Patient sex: F
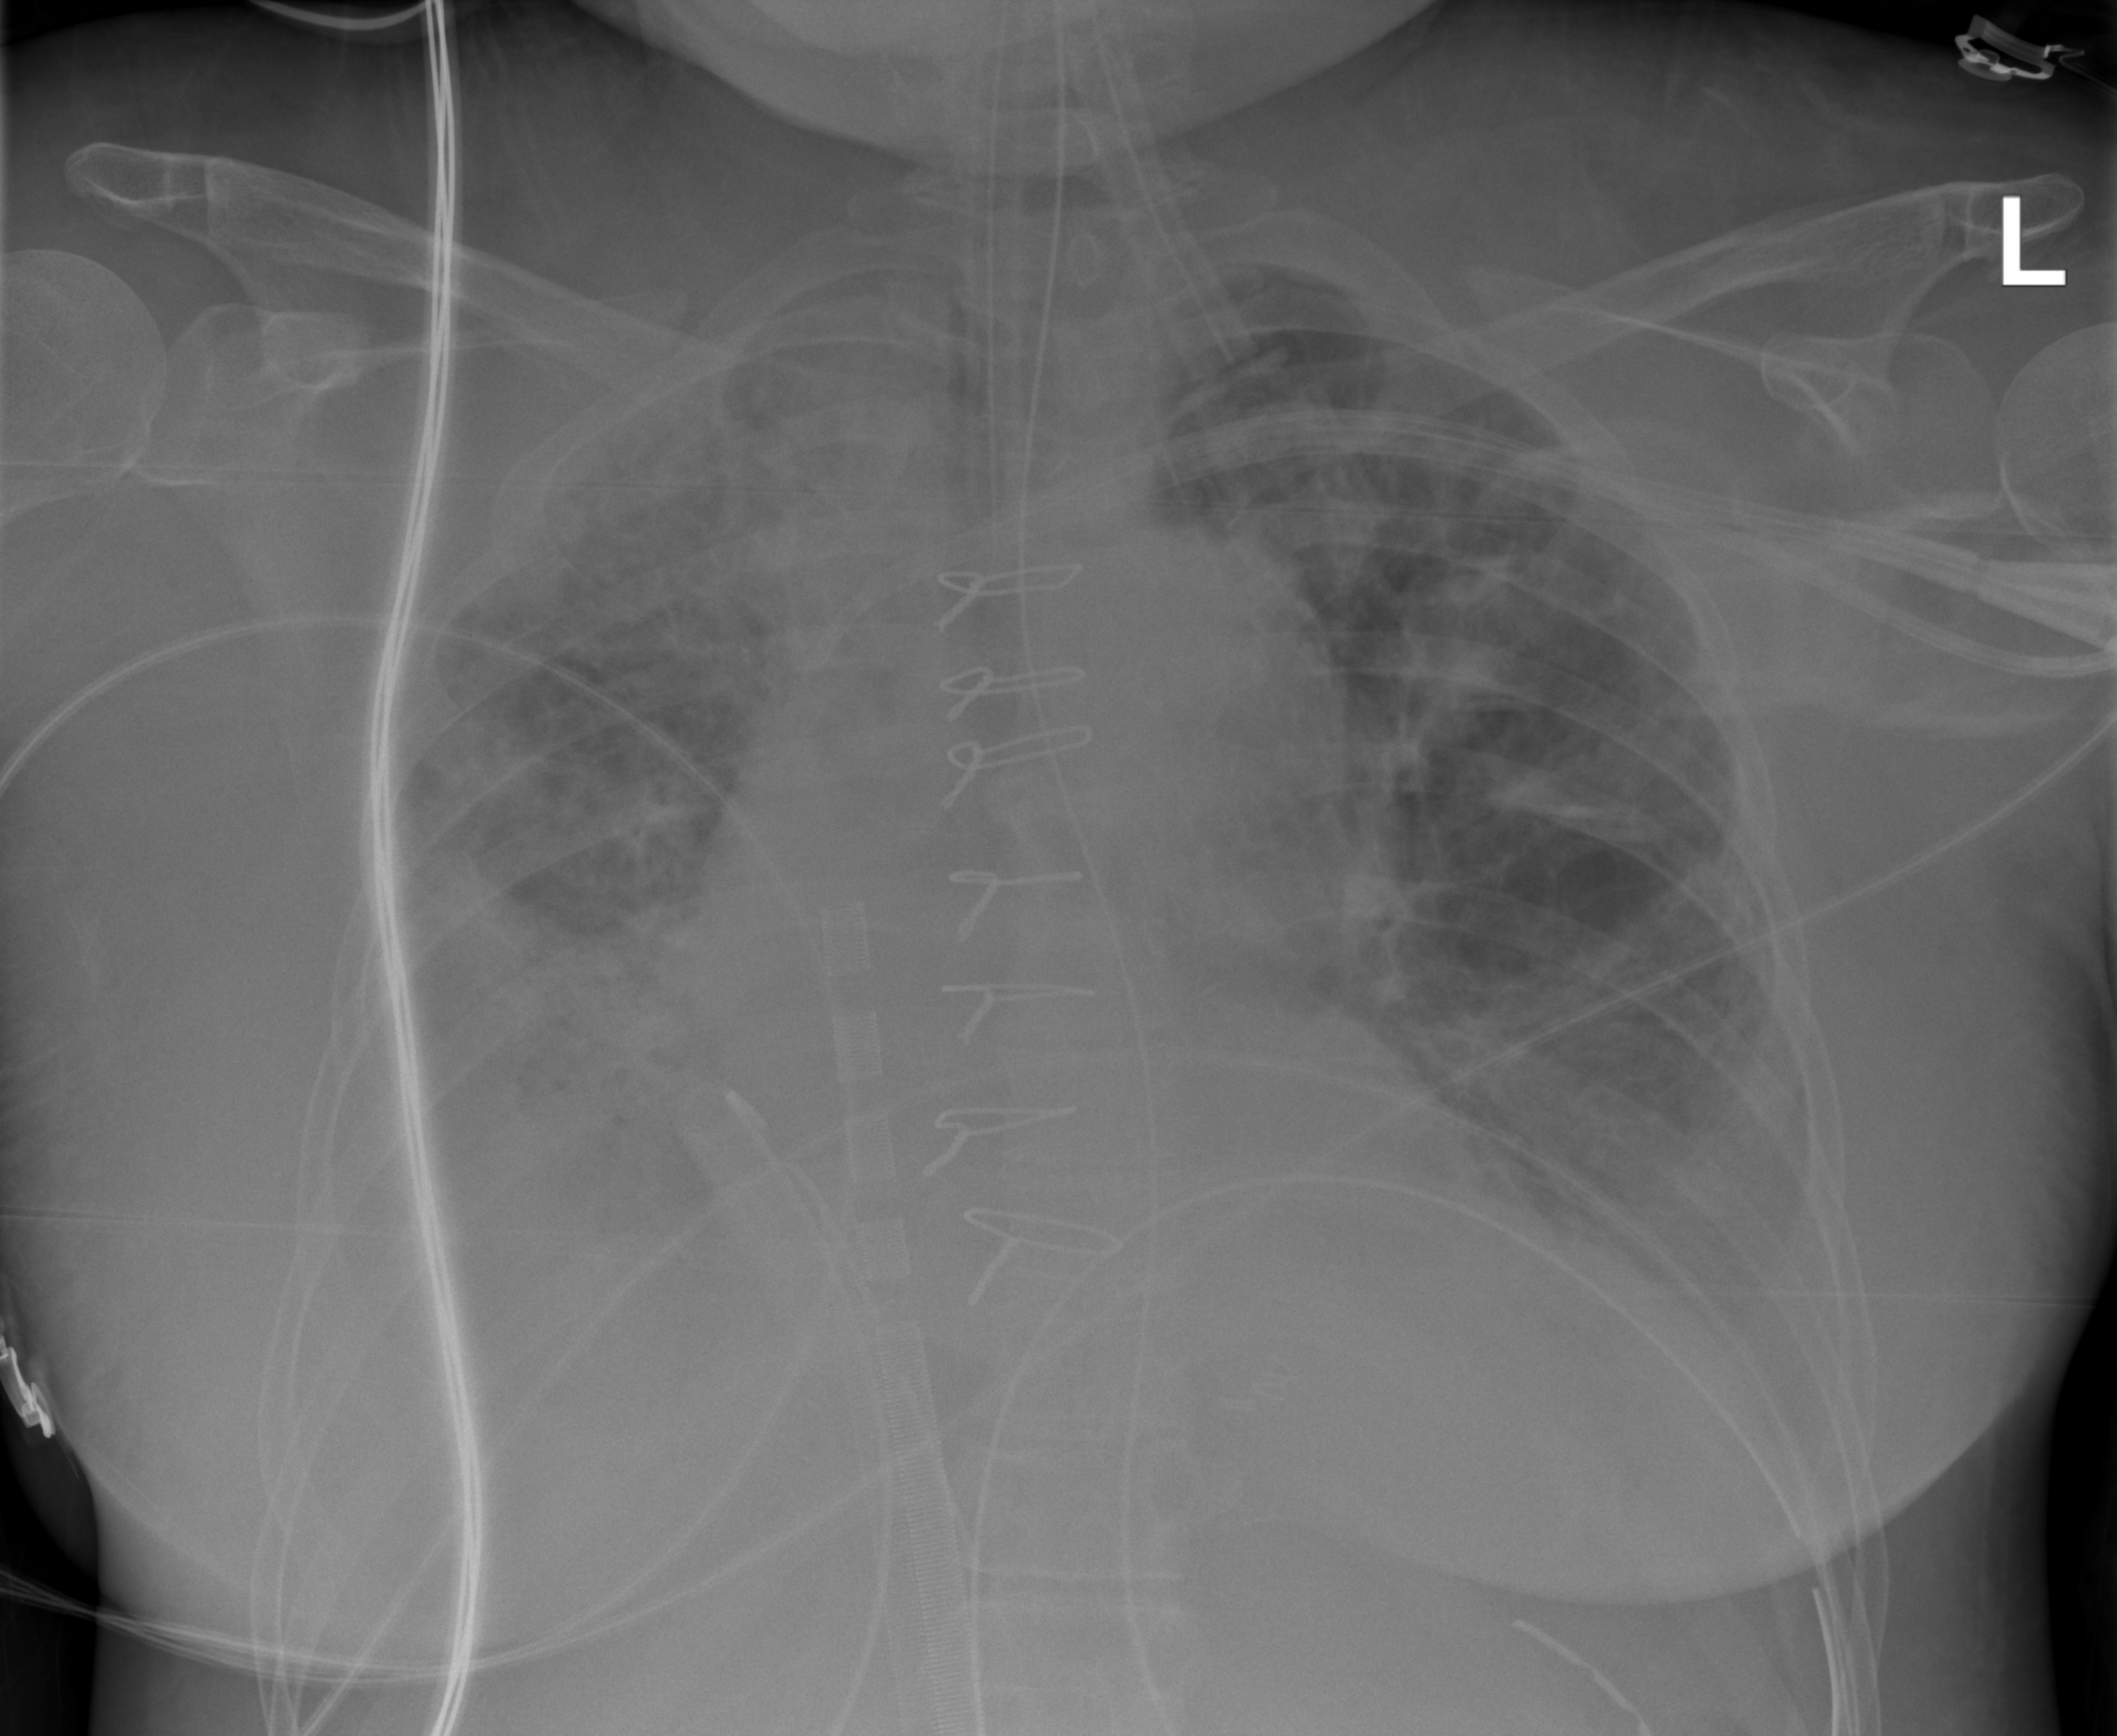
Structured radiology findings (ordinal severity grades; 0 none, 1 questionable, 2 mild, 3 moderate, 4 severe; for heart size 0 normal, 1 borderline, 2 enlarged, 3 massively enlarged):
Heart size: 2
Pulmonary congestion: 3
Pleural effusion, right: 3
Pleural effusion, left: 2
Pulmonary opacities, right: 3
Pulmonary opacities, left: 2
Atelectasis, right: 3
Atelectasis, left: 2